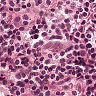
Metastatic tissue present: no